Brain MRI, modality: hrT2
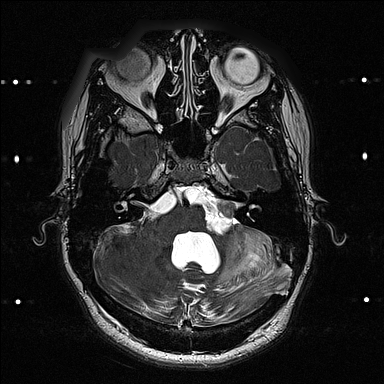